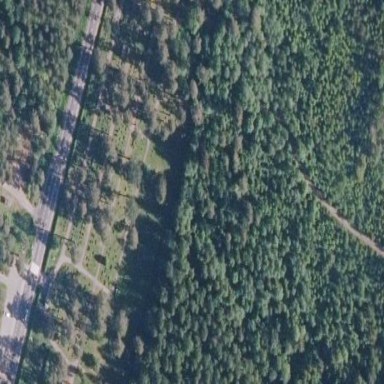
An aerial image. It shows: Cemetery.